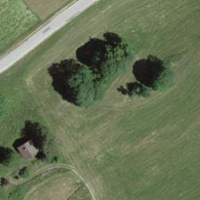
EUNIS habitat code: 24
Species observed at this site:
Campanula glomerata